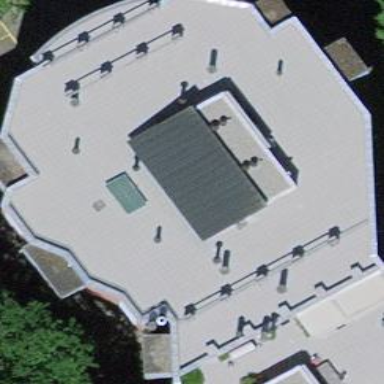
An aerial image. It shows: Office building.